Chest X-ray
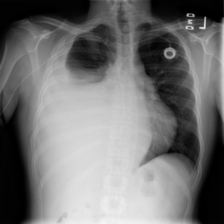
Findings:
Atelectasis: negative
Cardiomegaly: negative
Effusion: negative
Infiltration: negative
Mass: negative
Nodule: negative
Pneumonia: negative
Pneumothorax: negative
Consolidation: negative
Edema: negative
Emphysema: negative
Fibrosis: negative
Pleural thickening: negative
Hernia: negative